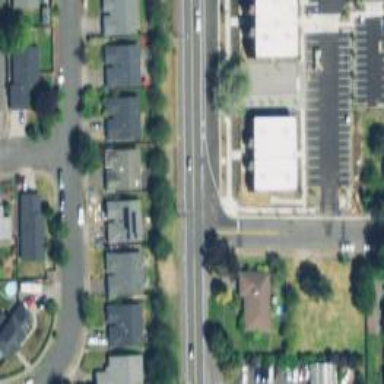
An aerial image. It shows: Secondary road with sidewalk on the left.